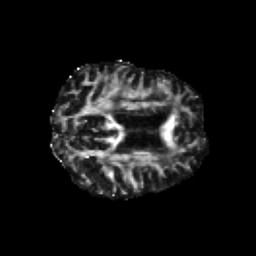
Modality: FA
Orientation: axial
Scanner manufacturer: siemens
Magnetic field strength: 3 T
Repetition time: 6.8 s
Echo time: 0.093 s